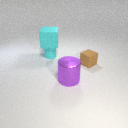
large purple metal cylinder to the right of small cyan rubber cylinder